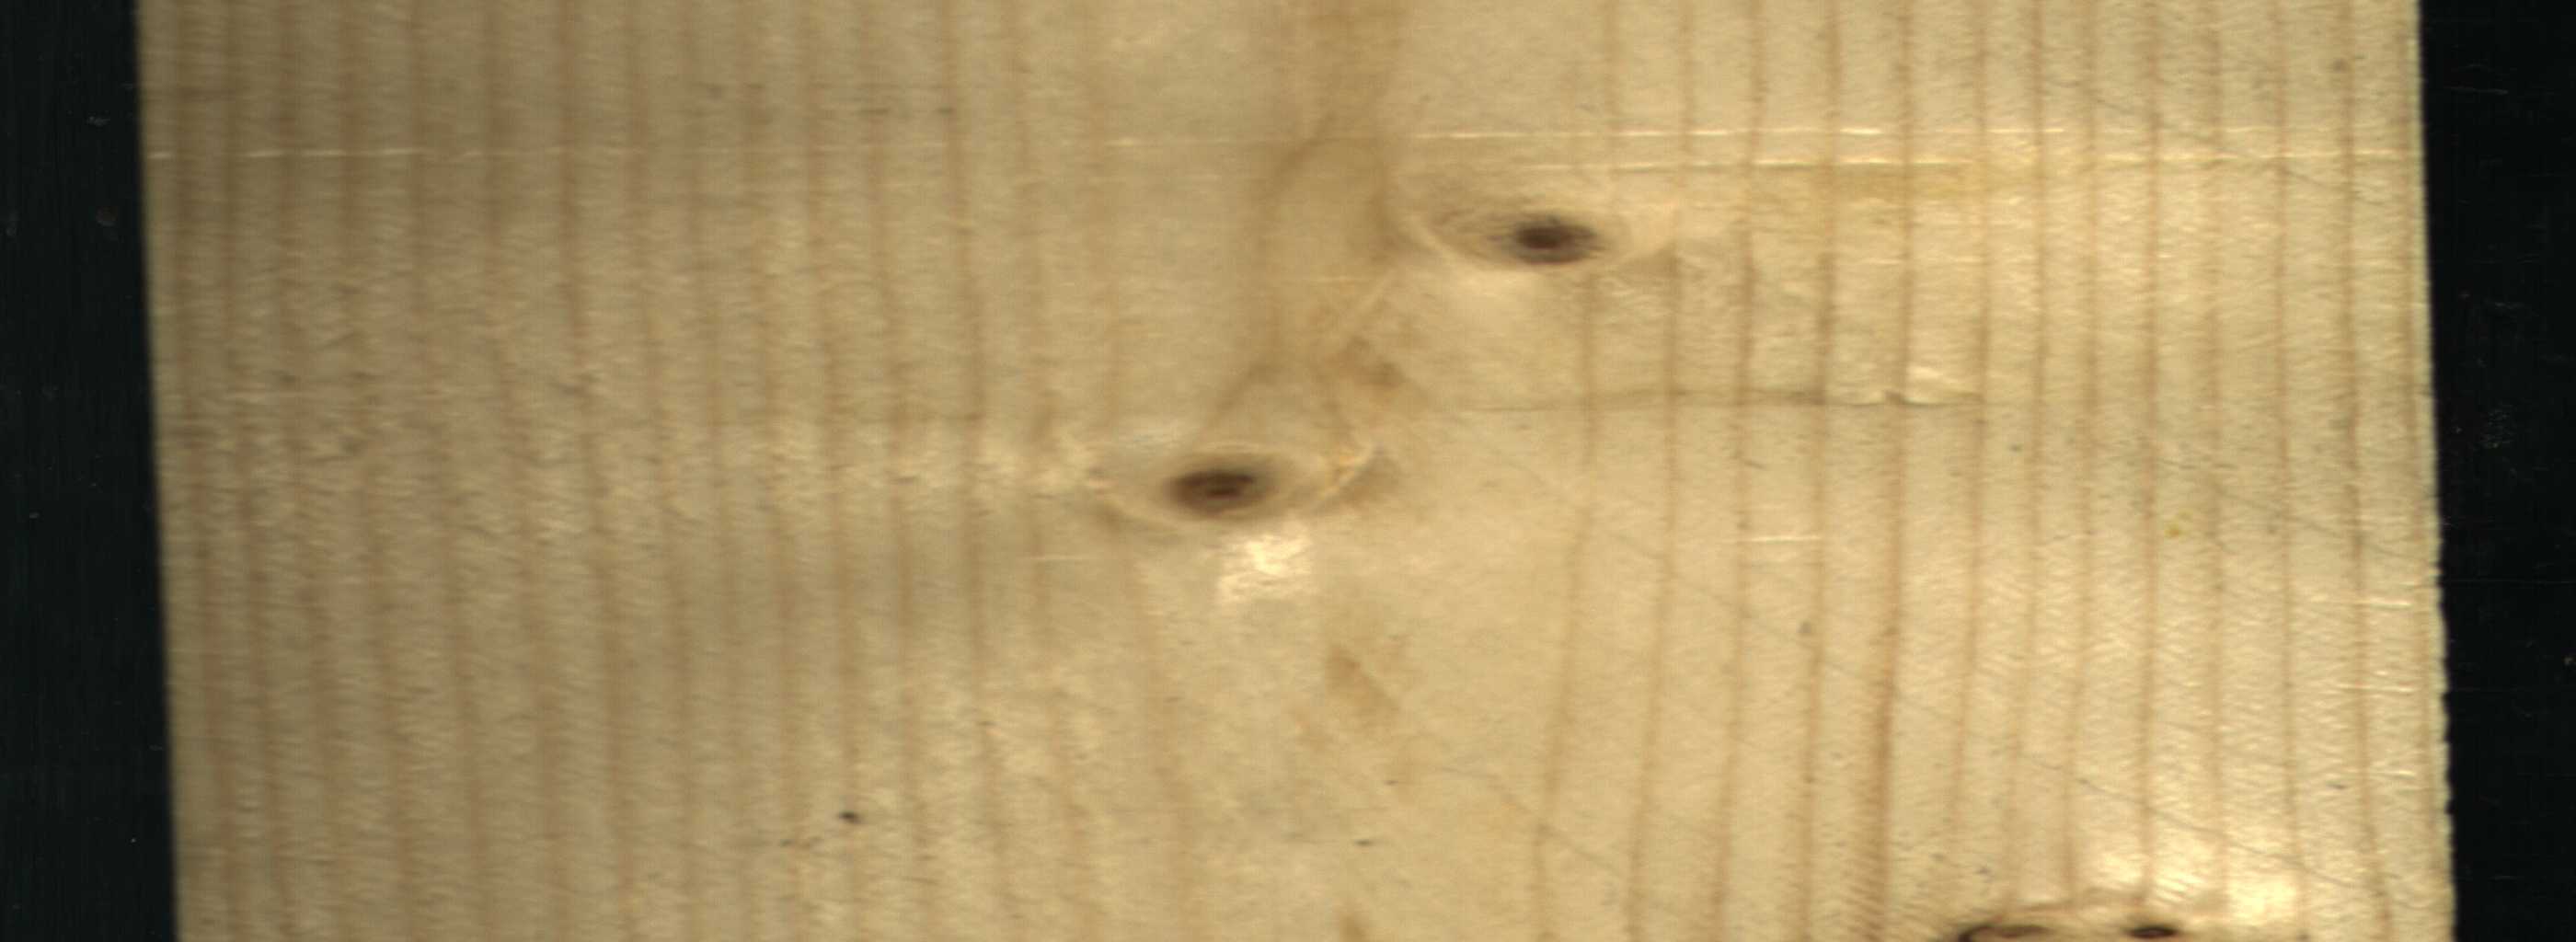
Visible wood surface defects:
Dead_Knot
Dead_Knot
Live_Knot
Live_Knot